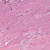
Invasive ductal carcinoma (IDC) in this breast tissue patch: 0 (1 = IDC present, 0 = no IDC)